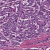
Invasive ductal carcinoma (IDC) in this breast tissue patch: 1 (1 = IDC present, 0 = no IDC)